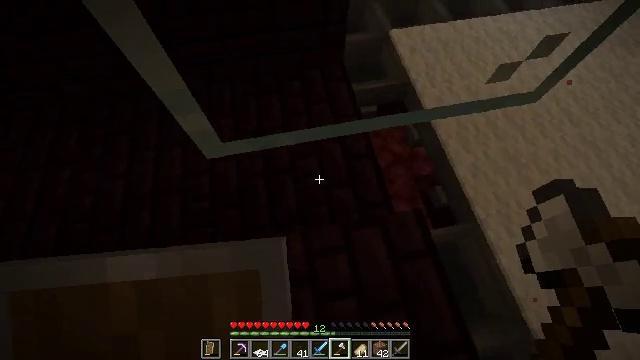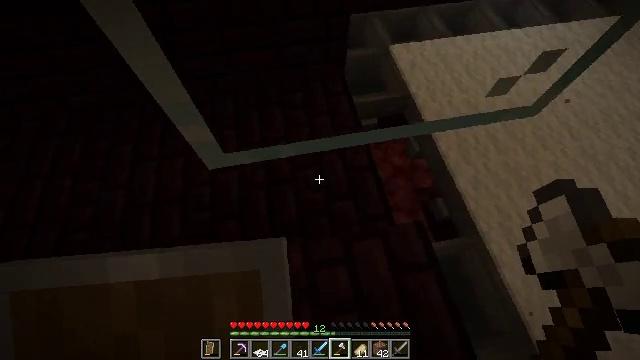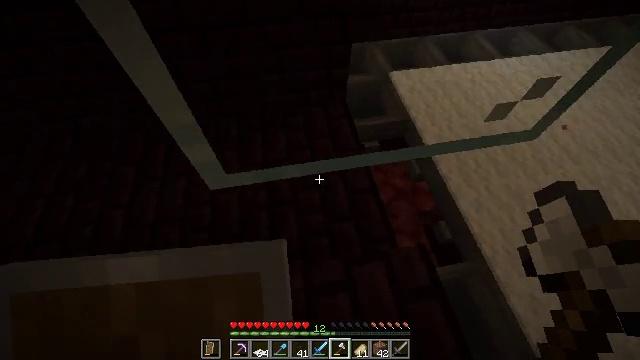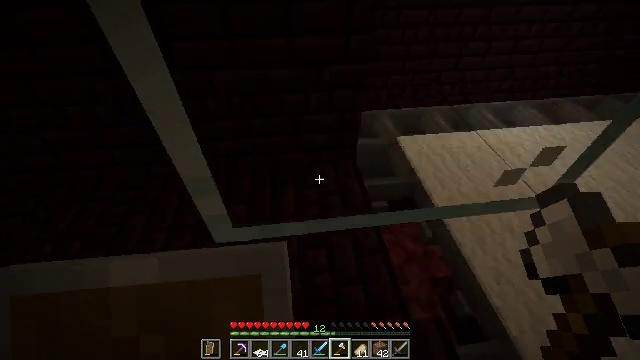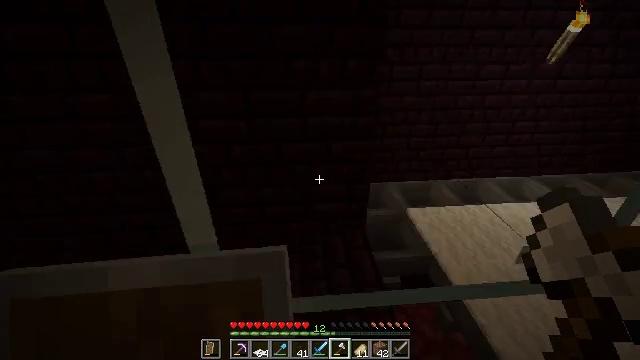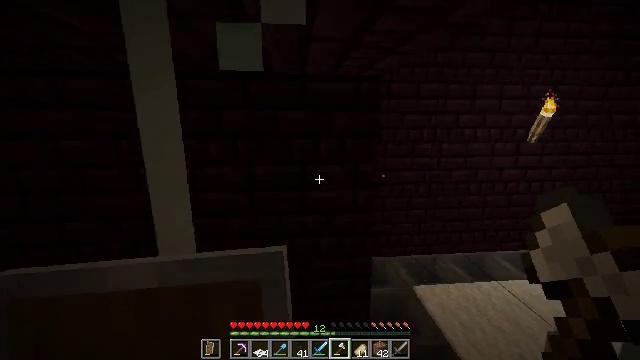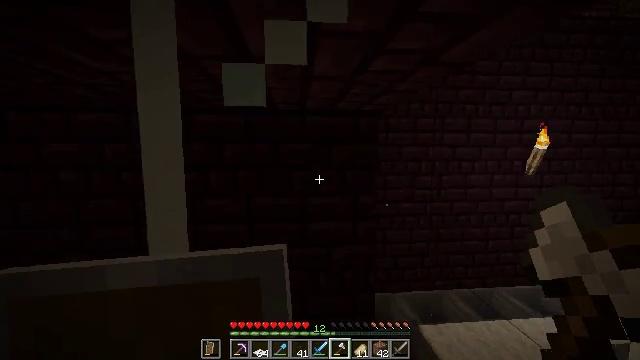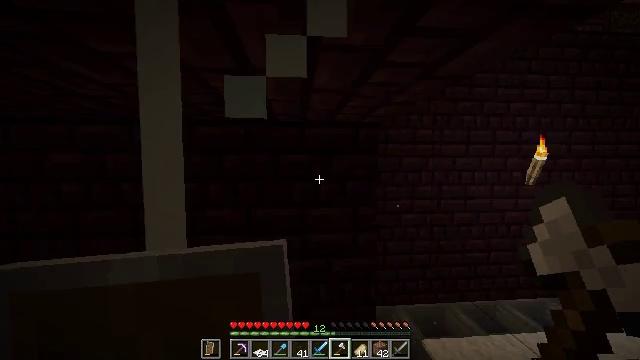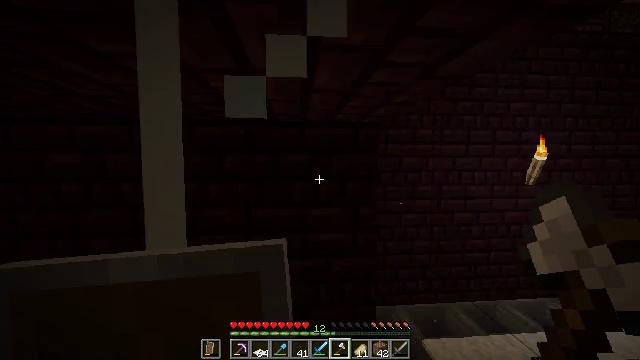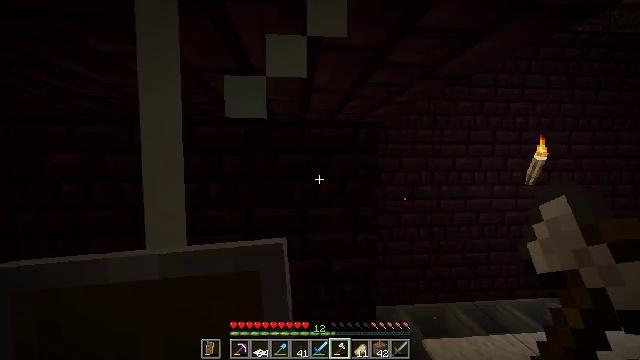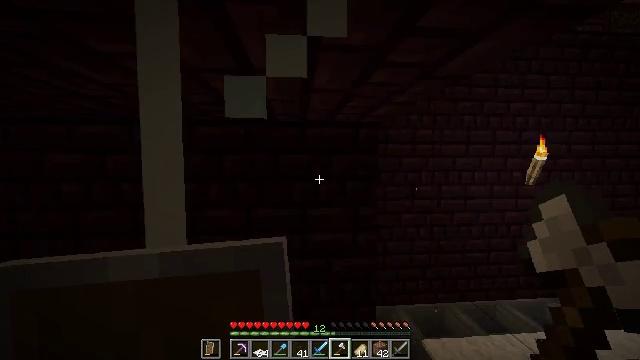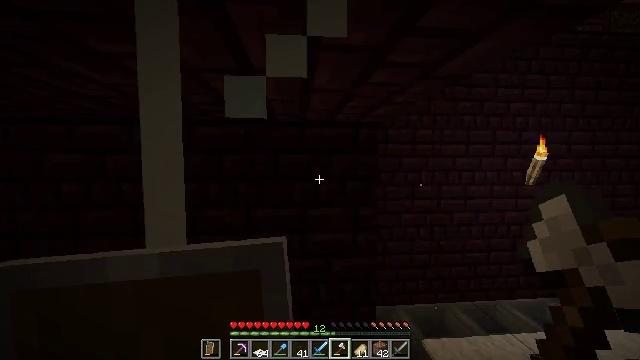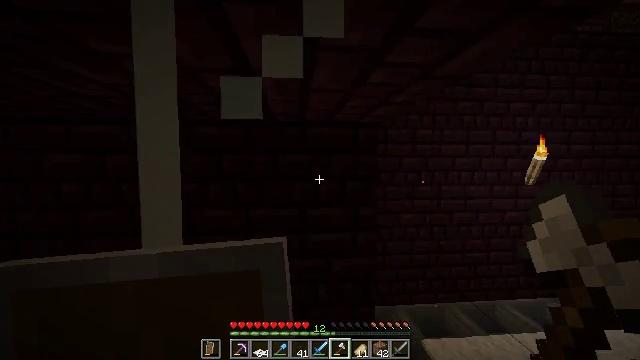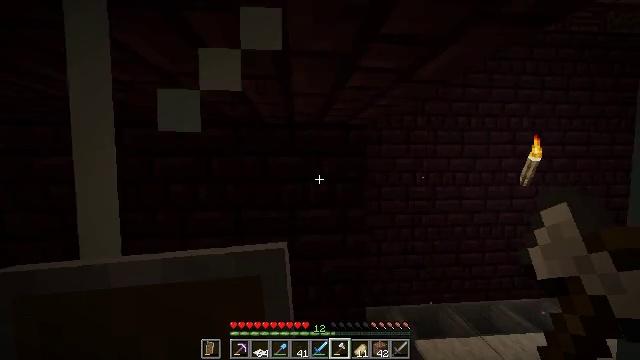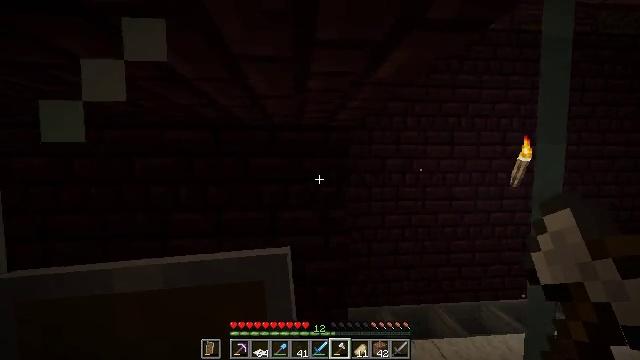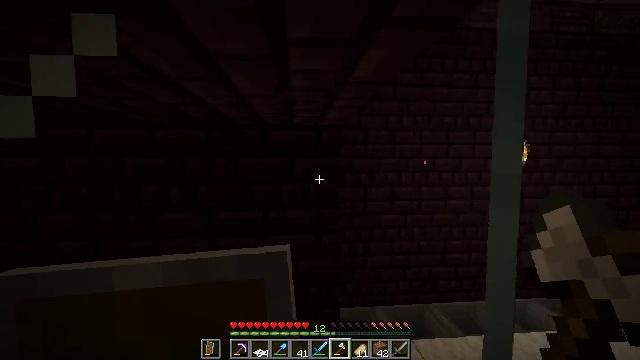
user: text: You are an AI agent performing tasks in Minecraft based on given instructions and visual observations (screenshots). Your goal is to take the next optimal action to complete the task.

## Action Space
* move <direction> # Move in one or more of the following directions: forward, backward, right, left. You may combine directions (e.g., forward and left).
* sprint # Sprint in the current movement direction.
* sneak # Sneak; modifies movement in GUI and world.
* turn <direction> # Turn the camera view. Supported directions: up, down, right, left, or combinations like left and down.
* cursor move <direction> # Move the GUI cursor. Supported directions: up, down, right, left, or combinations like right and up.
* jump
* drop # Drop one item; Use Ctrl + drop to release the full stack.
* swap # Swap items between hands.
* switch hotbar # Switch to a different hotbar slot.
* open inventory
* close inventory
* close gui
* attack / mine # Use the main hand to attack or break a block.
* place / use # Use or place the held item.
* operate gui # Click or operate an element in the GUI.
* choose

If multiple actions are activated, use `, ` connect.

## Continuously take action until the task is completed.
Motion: motion action
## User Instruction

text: Dig up the nether brick slab.
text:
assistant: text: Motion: turn up
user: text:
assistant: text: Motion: turn up
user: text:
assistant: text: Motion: turn left and up
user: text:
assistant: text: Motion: turn left and up
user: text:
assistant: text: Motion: turn up
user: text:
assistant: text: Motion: turn up
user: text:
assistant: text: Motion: turn up
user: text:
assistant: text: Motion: no_op
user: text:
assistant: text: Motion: no_op
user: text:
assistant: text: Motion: no_op
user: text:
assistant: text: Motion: no_op
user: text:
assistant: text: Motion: move right
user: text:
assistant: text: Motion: move right
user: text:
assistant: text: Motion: no_op
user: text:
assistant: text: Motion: no_op
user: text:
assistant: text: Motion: turn down
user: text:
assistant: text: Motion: move left, turn down
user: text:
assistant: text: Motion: move left
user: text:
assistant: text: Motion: no_op
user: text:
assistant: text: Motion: no_op
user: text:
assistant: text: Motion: no_op
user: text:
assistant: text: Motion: no_op
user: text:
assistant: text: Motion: no_op
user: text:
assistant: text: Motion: no_op
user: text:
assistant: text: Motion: no_op
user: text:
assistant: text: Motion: no_op
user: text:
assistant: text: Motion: no_op
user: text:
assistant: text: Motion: move right
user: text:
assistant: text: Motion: move right, turn left and up
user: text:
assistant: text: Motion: move right, turn left and up